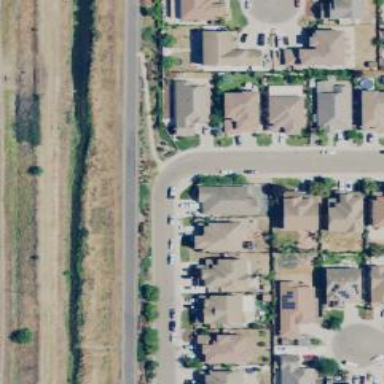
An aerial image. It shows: Residential road with sidewalk on the left.